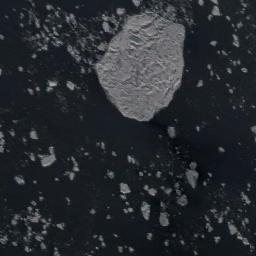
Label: sea_ice